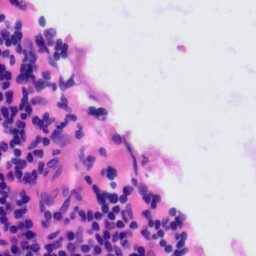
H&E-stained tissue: Tonsil